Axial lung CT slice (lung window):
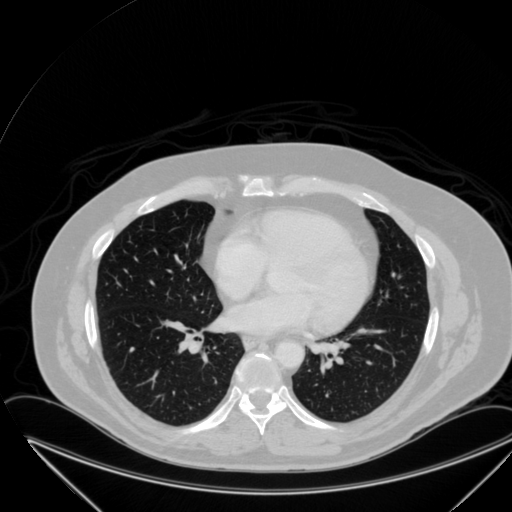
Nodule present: no